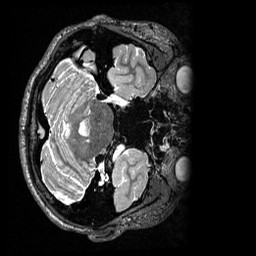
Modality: T2w
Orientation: axial
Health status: healthy
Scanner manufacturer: siemens
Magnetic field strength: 3 T
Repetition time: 3.2 s
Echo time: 0.565 s